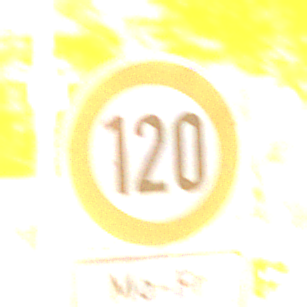
Verkehrszeichen: Geschwindigkeit120
Zusatzzeichen unten: ZeitangabenMitBeschraenkungAufWochentage2
Umgebung: Outdoor, Urban
Tageszeit: Night
Wetter: PartlyCloudy
Licht: Artificial
Jahreszeit: NotSpecified
Kontrast: HighContrast